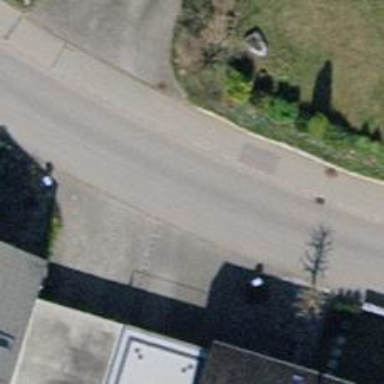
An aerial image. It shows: Residential road with asphalt surface. Sidewalk is present on the left side.